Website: lowes
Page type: payment
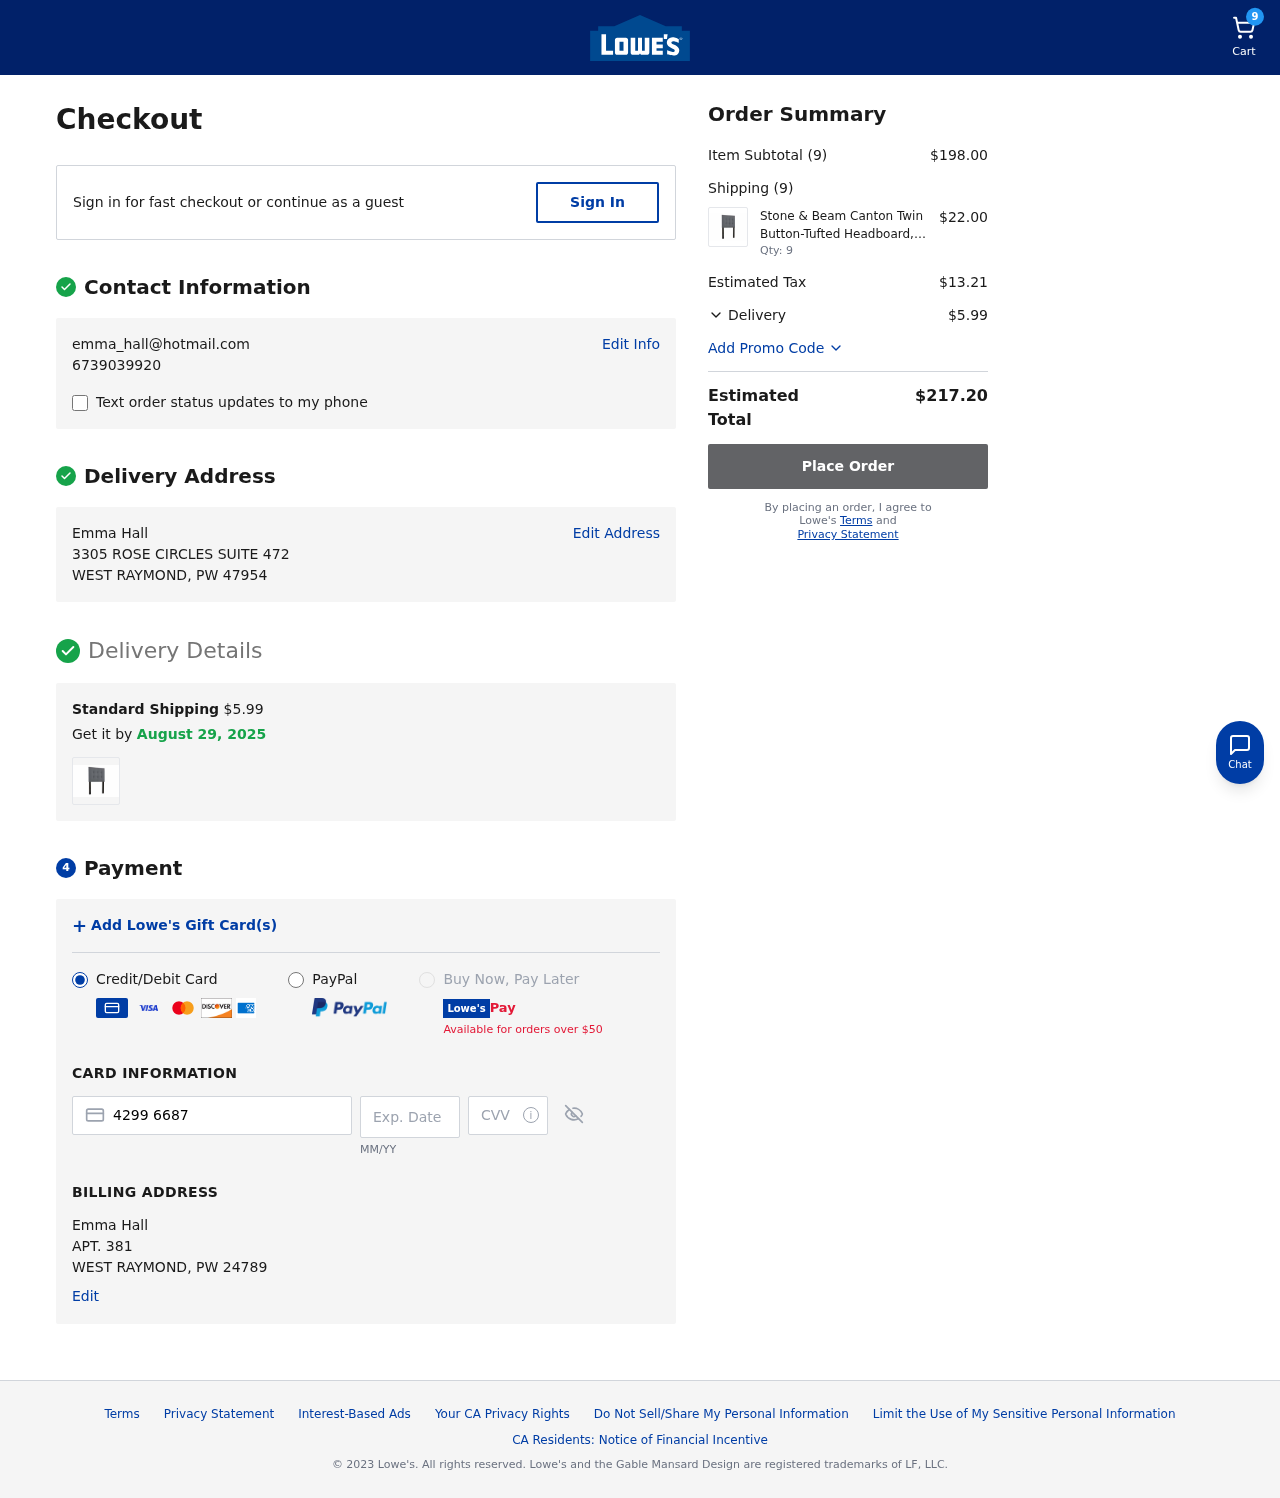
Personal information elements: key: PII_CARD_CVV
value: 797
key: PII_CARD_EXPIRY
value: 12/26
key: PII_CARD_NUMBER
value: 4299 6687 2467 8723
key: PII_CITY_STATE_ZIP2
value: WEST RAYMOND, PW 24789
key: PII_EMAIL
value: emma_hall@hotmail.com
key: PII_FULLNAME
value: Emma Hall
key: PII_FULLNAME2
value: Emma Hall
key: PII_PHONE
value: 6739039920
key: PII_STREET
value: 3305 ROSE CIRCLES SUITE 472
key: PII_STREET2
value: APT. 381
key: PII_CITY_STATE_ZIP
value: WEST RAYMOND, PW 47954
Product elements: key: PRODUCT1_NAME
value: Stone & Beam Canton Twin Button-Tufted Headboard, 42"W, Lagoon
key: PRODUCT1_PRICE
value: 22
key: PRODUCT1_QUANTITY
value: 9
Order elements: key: ORDER_NUM_ITEMS
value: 9
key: ORDER_SHIPPING_COST
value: $5.99
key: ORDER_DELIVERY_DATE
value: August 29, 2025
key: ORDER_SUBTOTAL
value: $198.00
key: ORDER_NUM_ITEMS2
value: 9
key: ORDER_TAX
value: $13.21
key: ORDER_SHIPPING_COST2
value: $5.99
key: ORDER_TOTAL
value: $217.20